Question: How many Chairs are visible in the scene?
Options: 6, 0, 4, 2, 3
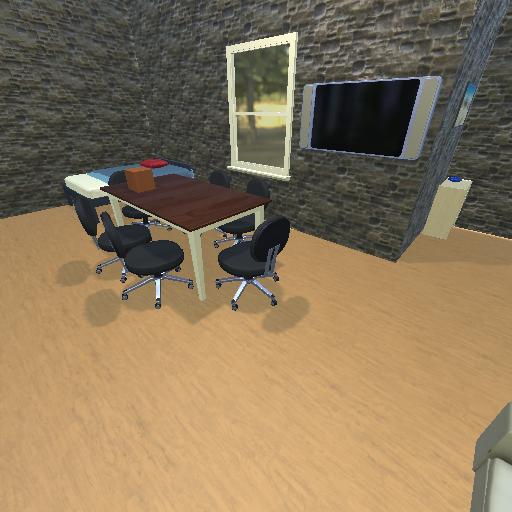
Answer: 6